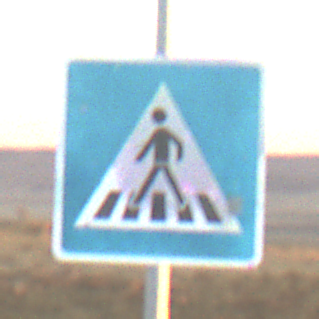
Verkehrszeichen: FussgaengerueberwegRechts
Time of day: SunriseSunset
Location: Outdoor (Nature)
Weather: Clear
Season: NotSpecified
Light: Natural